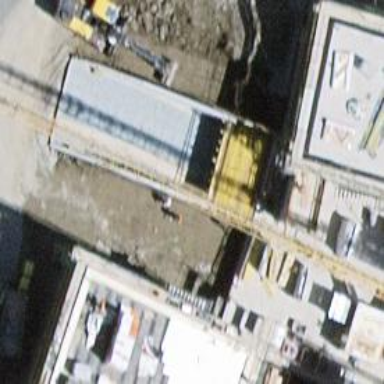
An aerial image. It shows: Retaining wall.